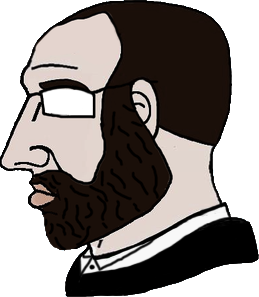
Label: 4_Yes_Chad